Field crop: maize
Growth stage: 1
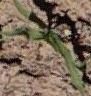
Species: maize